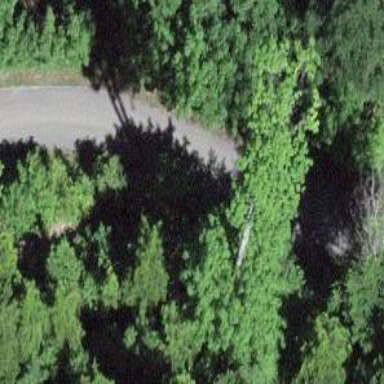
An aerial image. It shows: Unpaved path.